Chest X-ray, AP view. Patient: 35 years old, sex M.
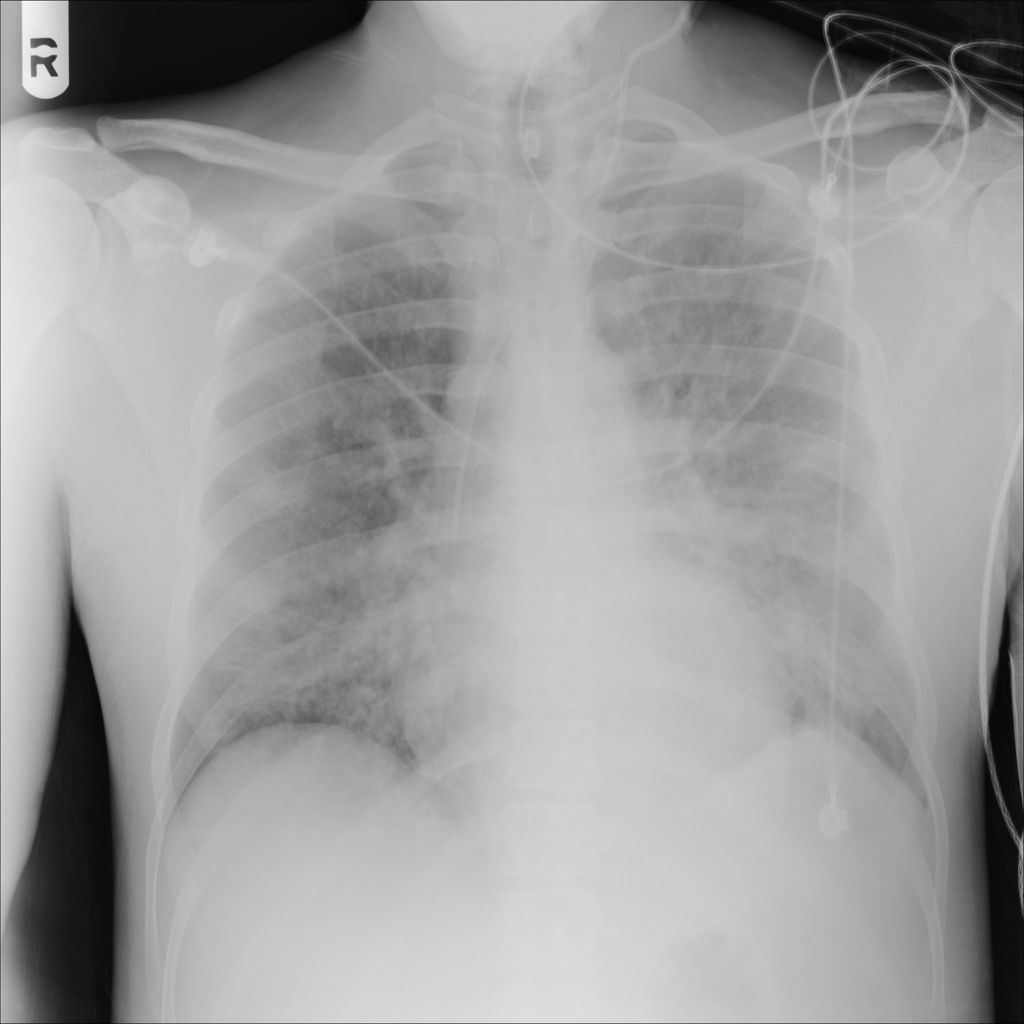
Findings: Infiltration